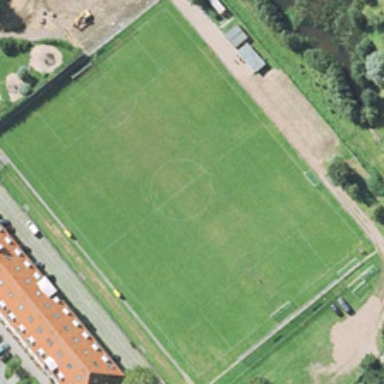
The playground consists of a red track and a green football field .